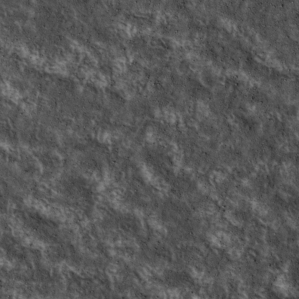
Label: non_frost